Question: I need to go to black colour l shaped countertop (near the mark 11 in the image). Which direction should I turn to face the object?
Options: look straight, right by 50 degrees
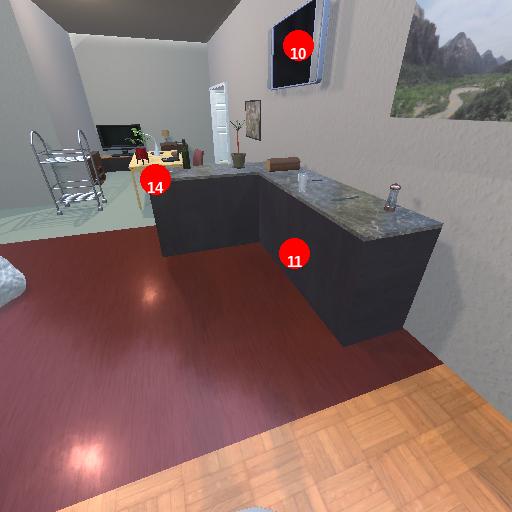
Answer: look straight